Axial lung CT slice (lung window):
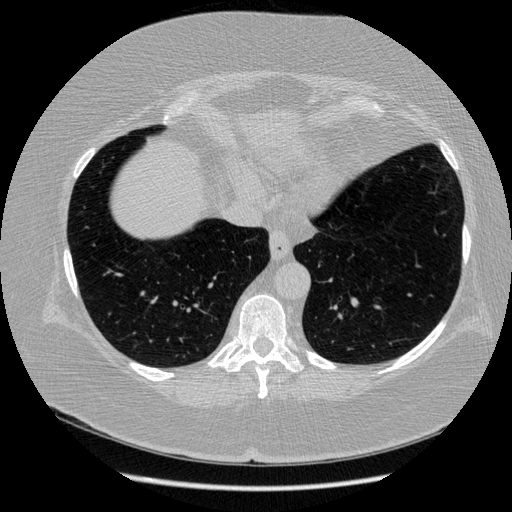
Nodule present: no